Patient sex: M
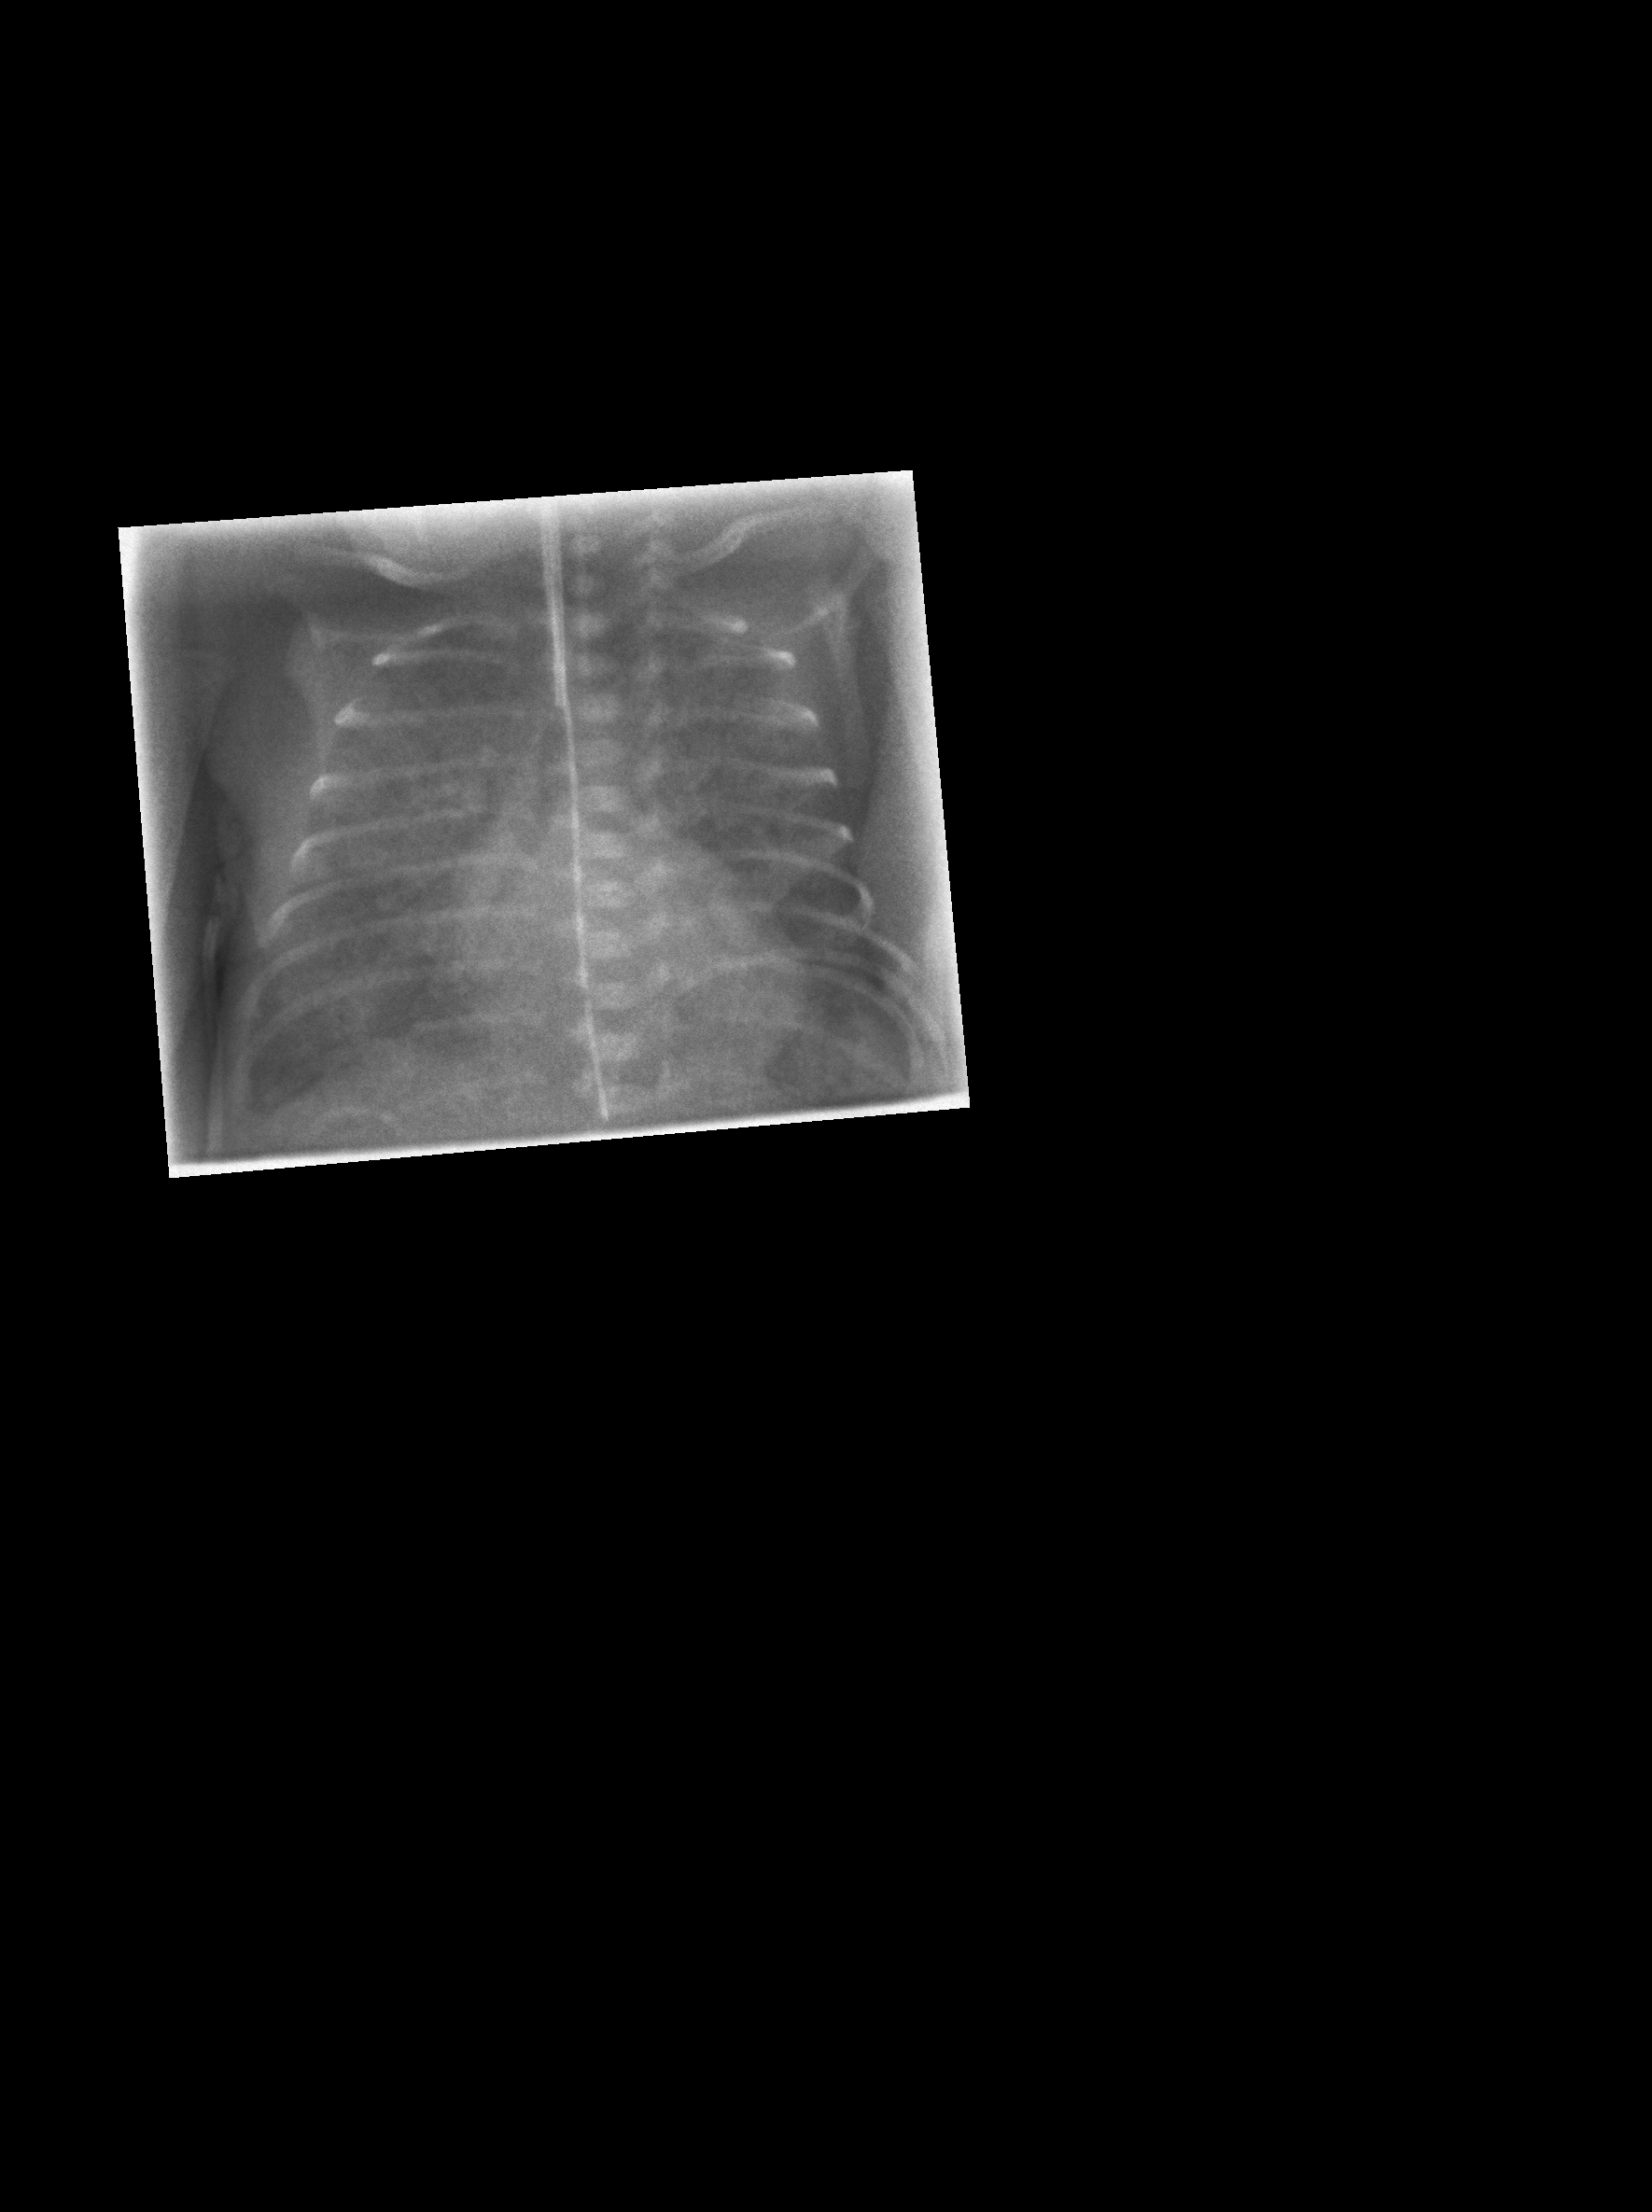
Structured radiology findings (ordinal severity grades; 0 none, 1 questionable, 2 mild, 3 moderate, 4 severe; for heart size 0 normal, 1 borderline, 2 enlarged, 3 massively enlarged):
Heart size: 0
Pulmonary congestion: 0
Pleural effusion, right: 0
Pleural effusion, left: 0
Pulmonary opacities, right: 3
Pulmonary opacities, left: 3
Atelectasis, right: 3
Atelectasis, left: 3